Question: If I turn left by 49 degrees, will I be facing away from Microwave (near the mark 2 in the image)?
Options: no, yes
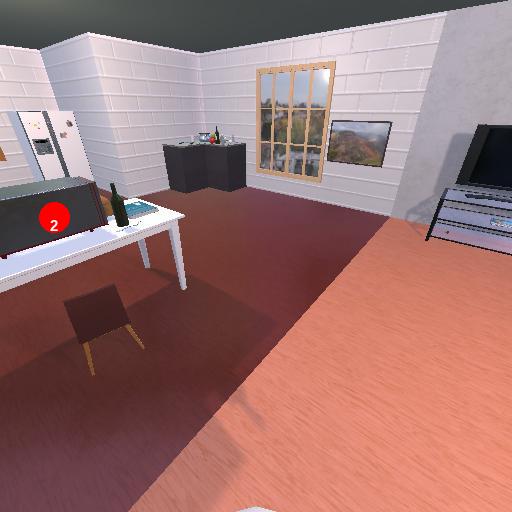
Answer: no